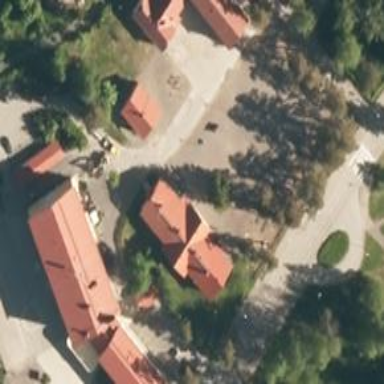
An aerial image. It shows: School building.